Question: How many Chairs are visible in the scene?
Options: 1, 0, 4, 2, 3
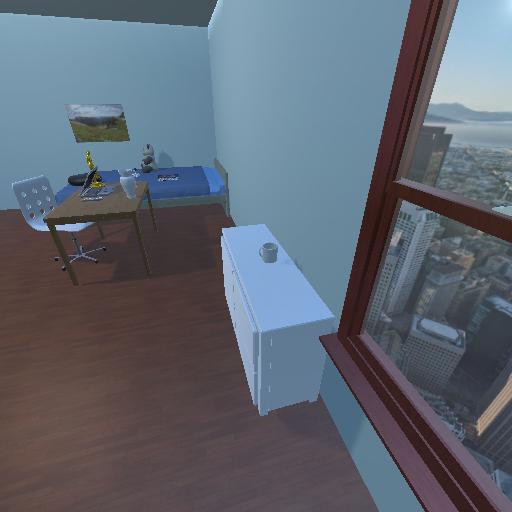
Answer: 1